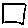
Label: square